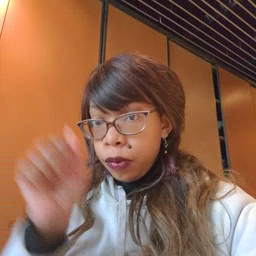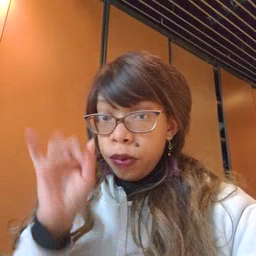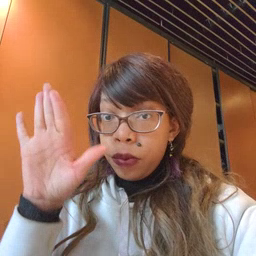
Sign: mitten